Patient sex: M
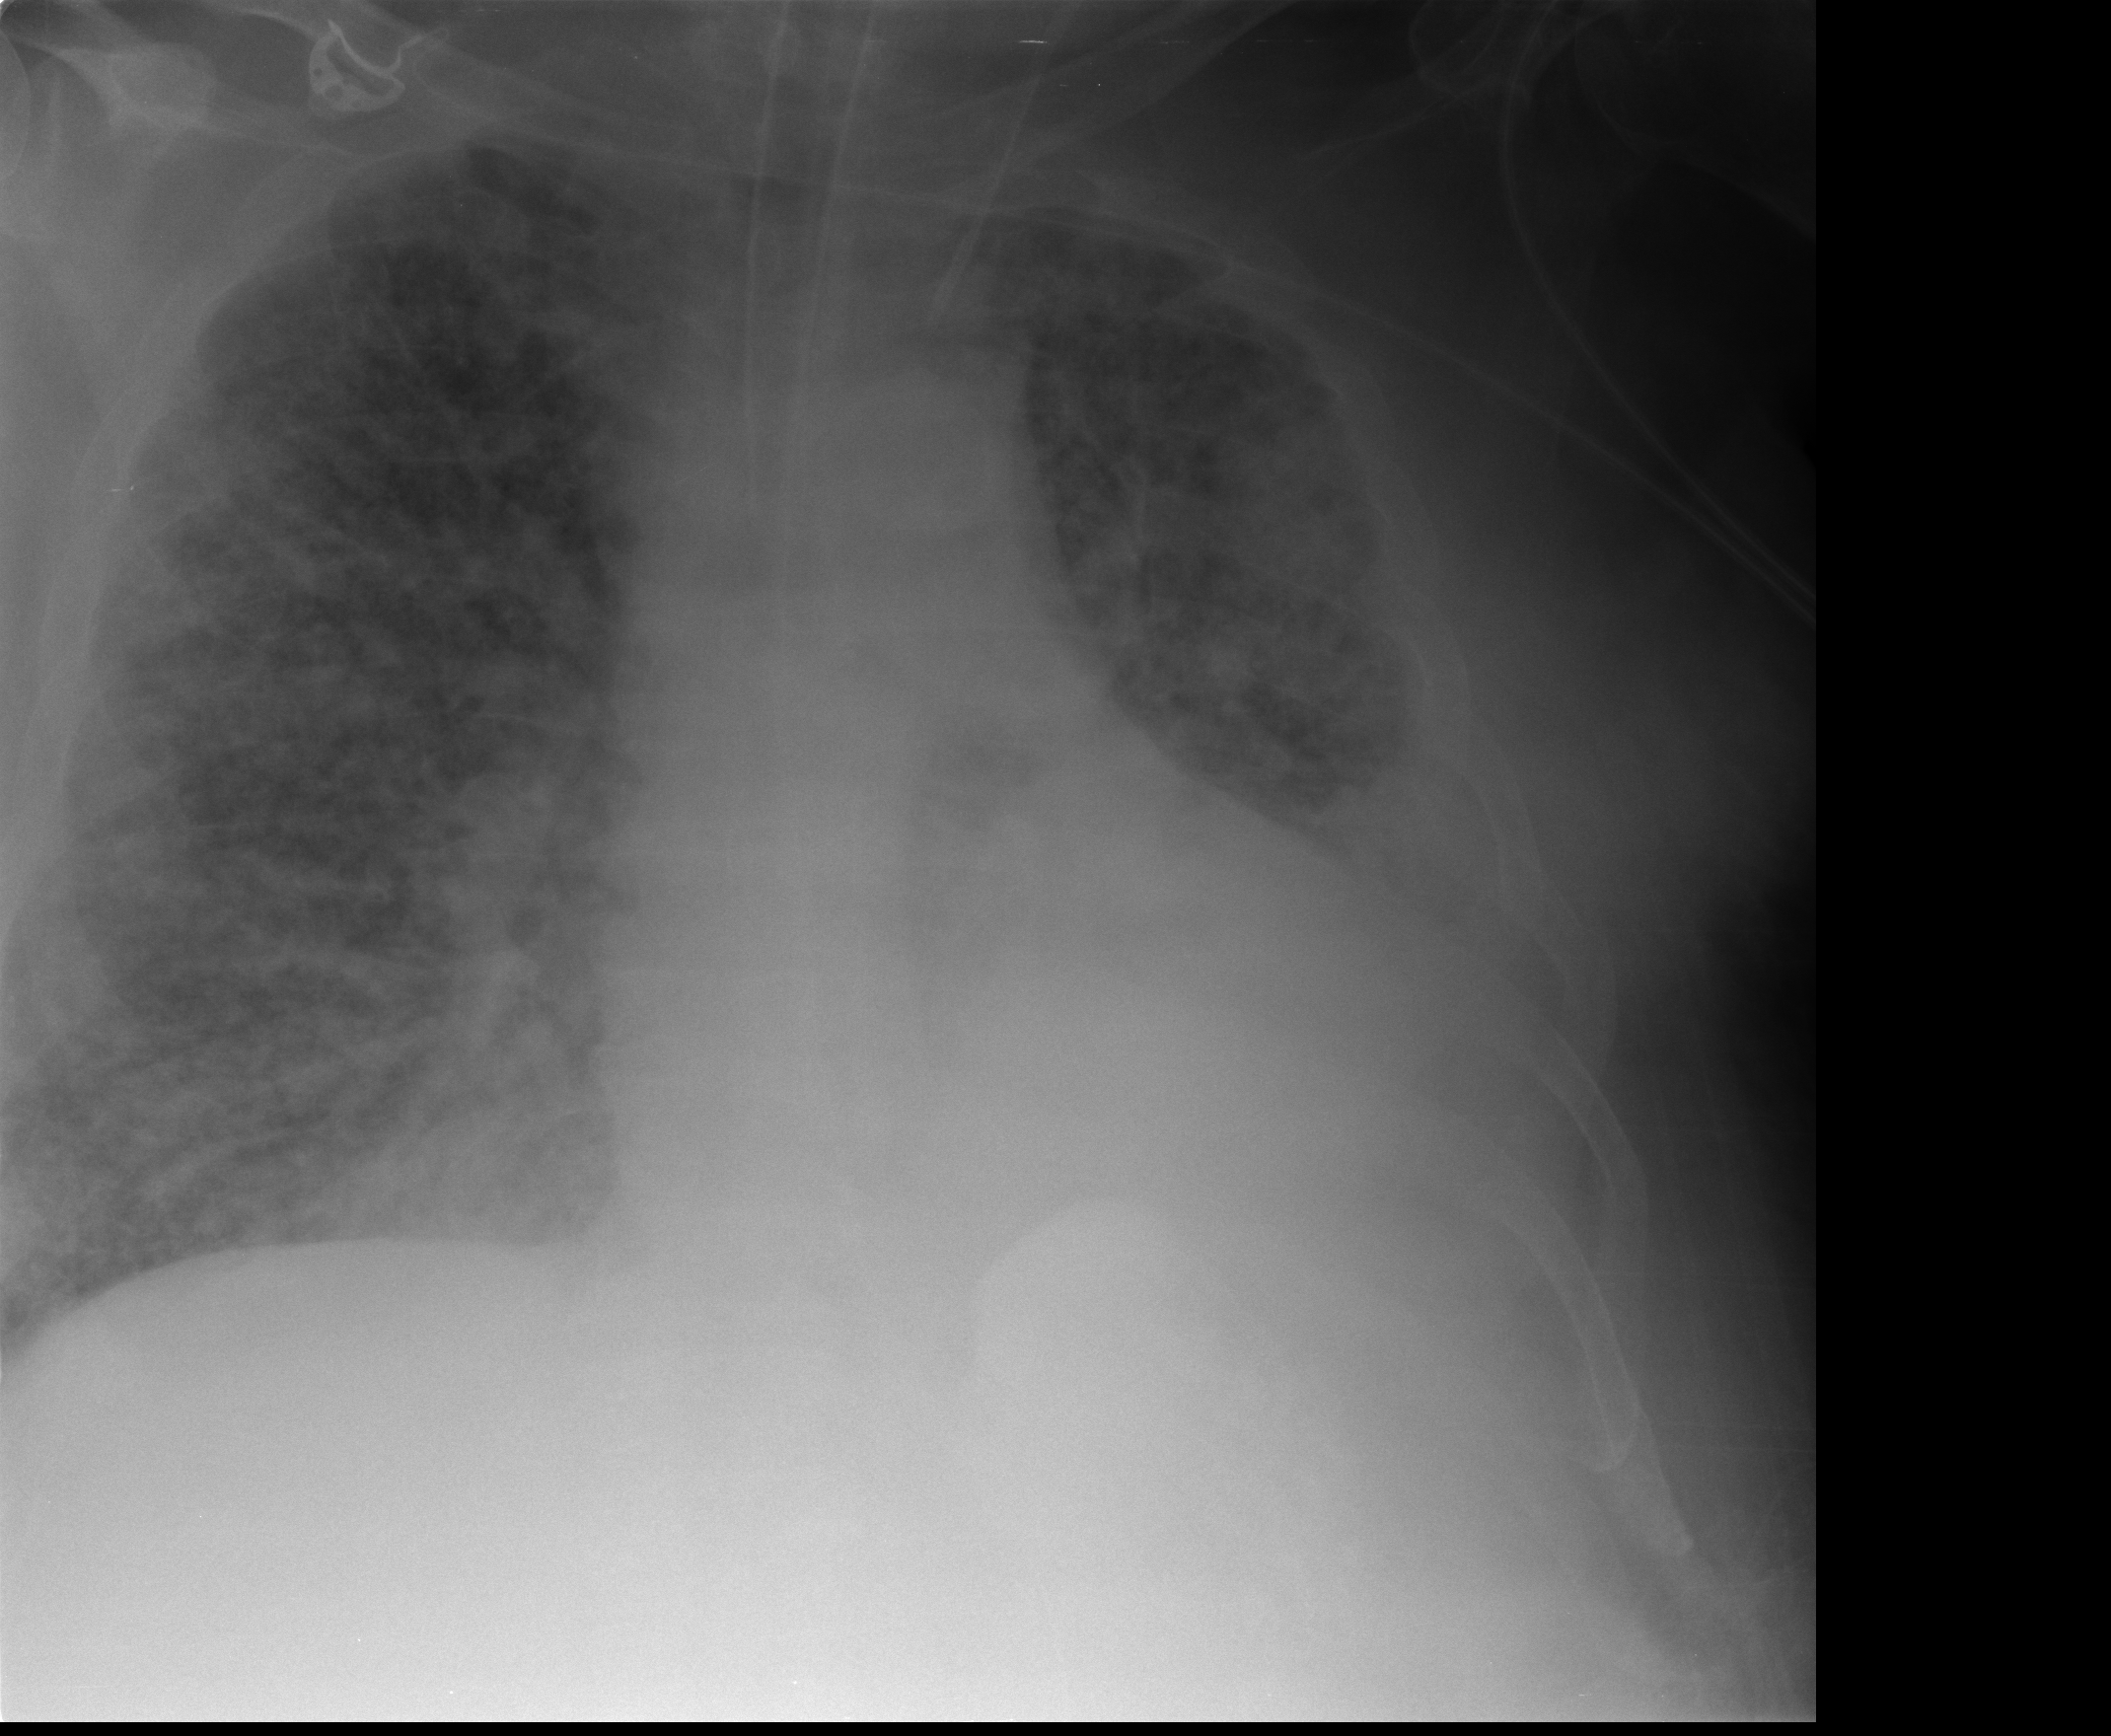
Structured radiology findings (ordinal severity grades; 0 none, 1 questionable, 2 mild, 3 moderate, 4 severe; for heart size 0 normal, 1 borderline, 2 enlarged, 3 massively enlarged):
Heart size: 2
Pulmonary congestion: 3
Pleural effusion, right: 1
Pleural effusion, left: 2
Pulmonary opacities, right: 3
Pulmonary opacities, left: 3
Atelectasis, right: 3
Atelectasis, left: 3